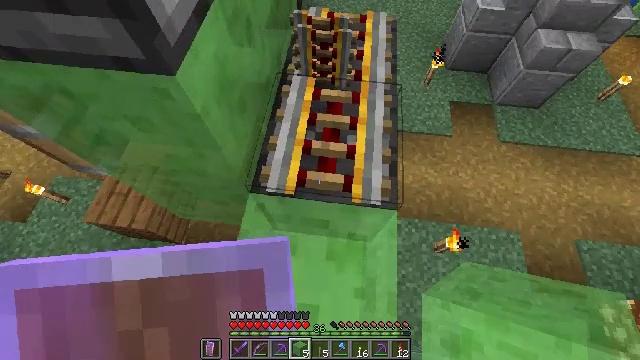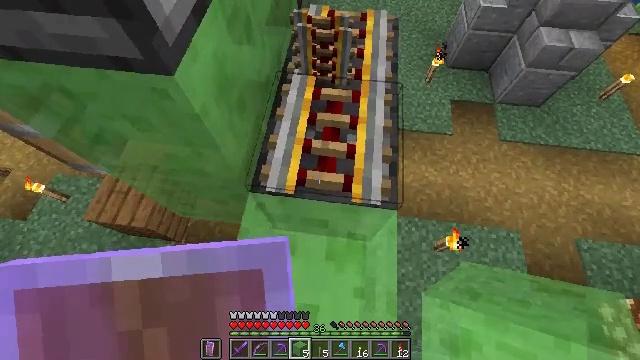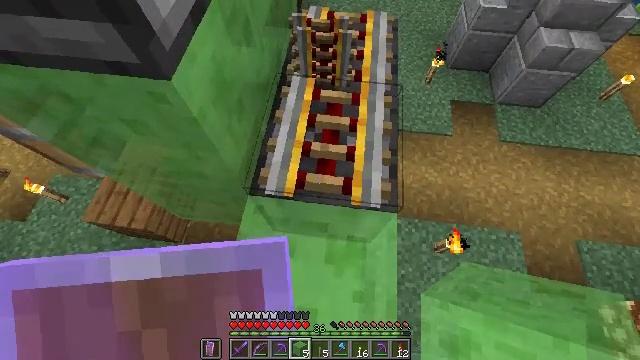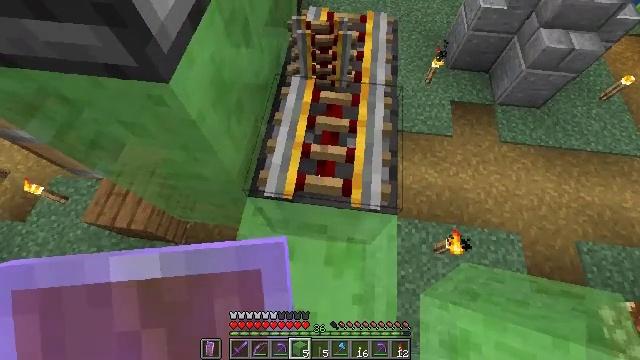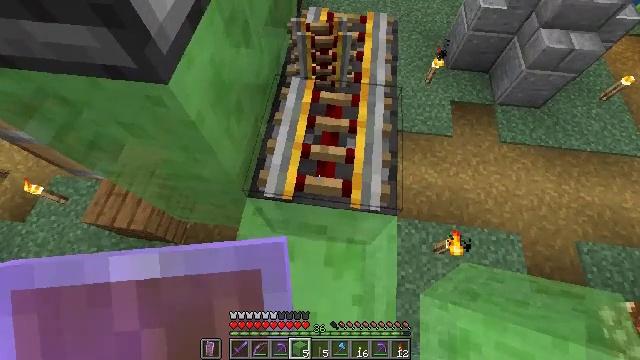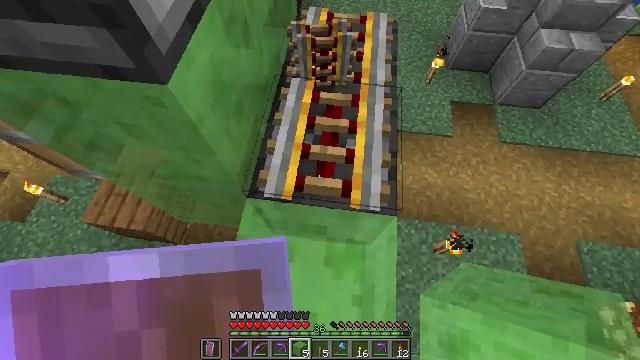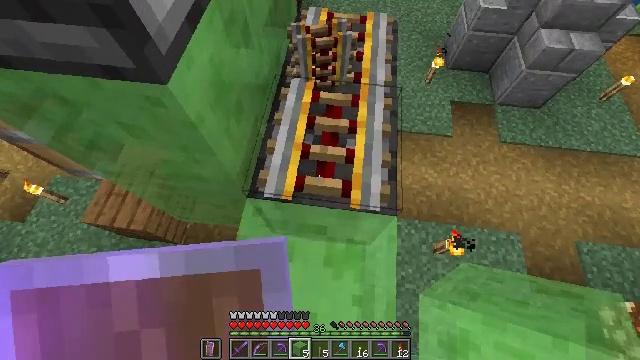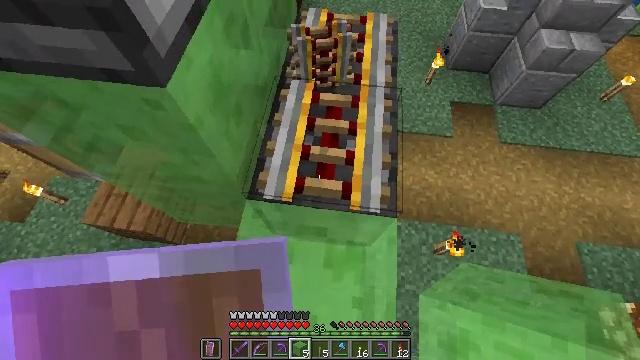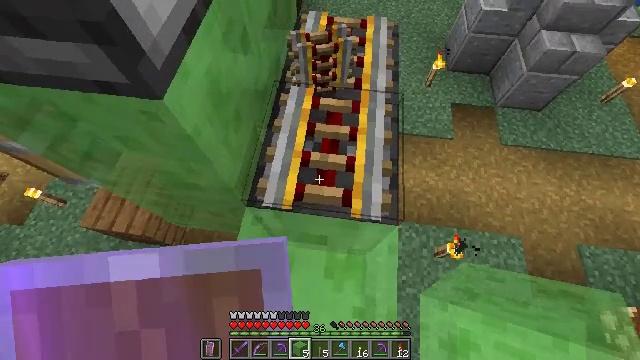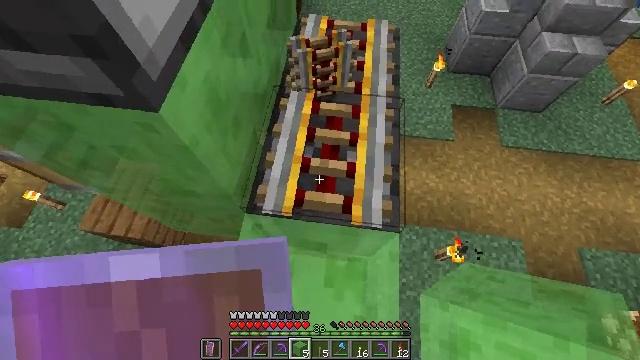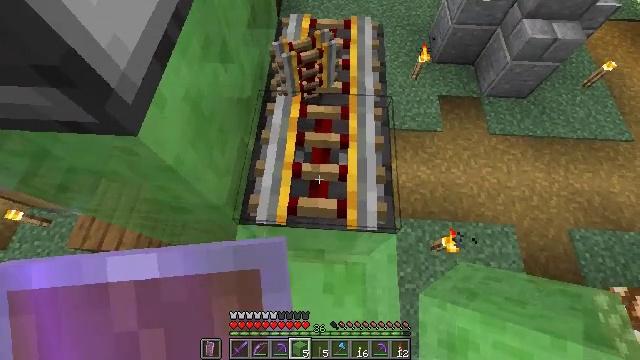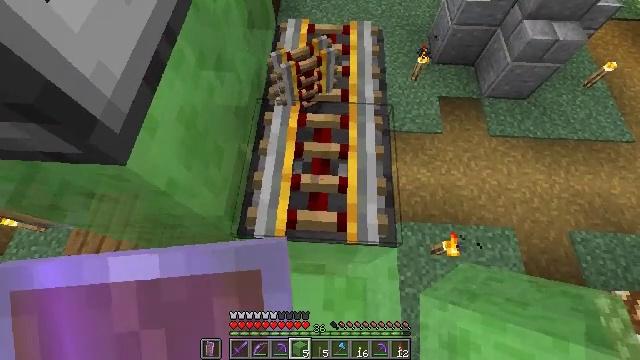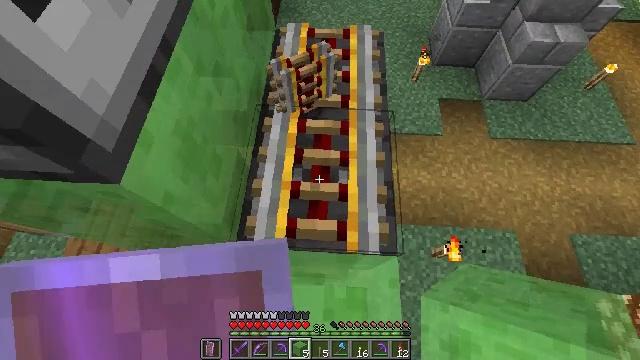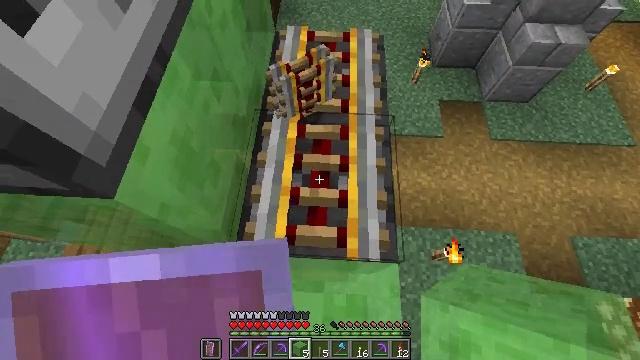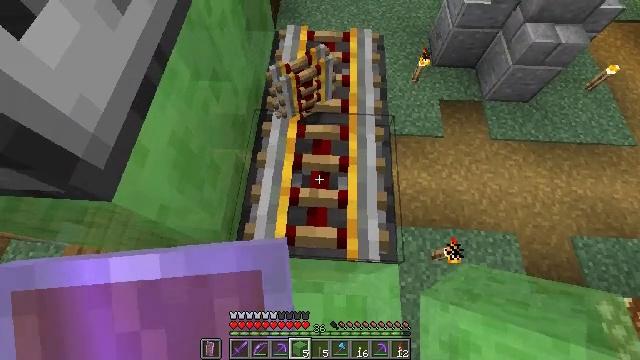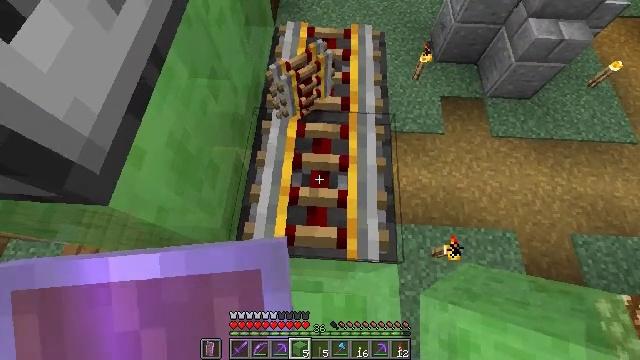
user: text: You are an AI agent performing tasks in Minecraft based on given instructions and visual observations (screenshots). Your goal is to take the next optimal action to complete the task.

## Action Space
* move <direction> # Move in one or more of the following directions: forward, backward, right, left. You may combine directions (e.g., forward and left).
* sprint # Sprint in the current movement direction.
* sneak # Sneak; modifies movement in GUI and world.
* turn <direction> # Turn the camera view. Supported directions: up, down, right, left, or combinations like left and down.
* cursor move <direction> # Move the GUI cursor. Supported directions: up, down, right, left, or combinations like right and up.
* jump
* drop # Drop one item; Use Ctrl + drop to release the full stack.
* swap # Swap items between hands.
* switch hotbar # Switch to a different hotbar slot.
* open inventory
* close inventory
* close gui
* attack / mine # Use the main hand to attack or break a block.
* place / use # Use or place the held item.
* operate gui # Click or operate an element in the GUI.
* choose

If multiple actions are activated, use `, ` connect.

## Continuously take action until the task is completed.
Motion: motion action
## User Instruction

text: Disassemble the powered rail from the track.
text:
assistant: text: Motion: no_op
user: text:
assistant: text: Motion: no_op
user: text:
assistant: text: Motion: no_op
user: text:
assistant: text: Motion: no_op
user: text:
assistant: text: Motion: no_op
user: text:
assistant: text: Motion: no_op
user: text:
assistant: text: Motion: move forward
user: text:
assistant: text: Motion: move forward
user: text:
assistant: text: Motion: move forward
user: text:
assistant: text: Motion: move forward, turn right
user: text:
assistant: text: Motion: move forward
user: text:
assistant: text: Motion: move forward
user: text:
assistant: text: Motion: no_op
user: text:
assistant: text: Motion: no_op
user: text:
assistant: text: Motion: no_op
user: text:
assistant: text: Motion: no_op
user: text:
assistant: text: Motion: no_op
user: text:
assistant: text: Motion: no_op
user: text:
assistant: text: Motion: no_op
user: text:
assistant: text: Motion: no_op
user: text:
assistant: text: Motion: no_op
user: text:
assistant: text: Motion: no_op
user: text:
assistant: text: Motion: no_op
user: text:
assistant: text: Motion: no_op
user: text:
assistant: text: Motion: no_op
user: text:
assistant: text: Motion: no_op
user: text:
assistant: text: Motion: no_op
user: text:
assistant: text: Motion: no_op
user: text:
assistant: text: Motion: turn right
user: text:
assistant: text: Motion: turn right